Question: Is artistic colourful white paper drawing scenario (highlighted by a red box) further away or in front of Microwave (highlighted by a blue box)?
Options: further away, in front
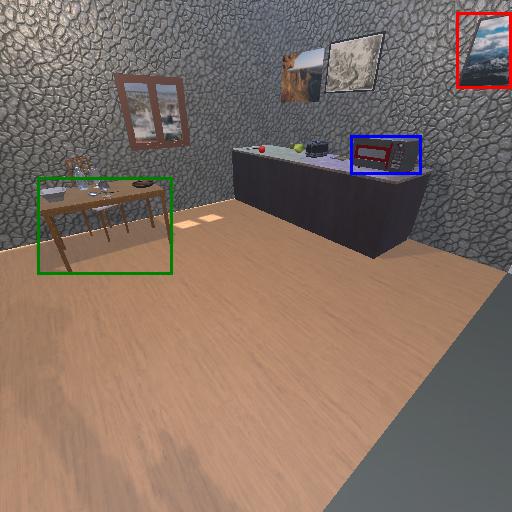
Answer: further away